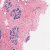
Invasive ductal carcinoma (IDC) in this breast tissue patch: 0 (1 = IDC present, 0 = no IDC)